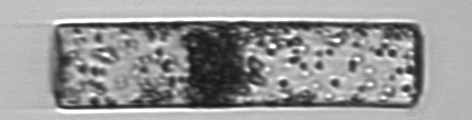
Label: Guinardia_flaccida